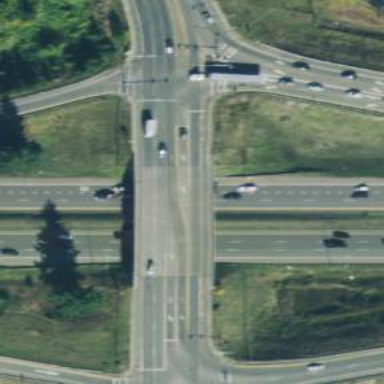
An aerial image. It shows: Asphalt road on secondary bridge.